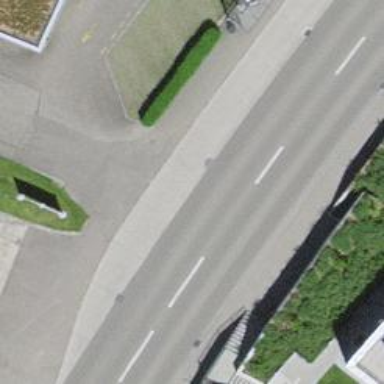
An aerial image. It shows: Bus stop with stop position for public transport.